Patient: sex M, age 63
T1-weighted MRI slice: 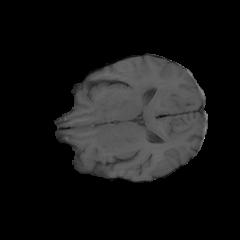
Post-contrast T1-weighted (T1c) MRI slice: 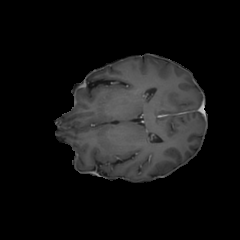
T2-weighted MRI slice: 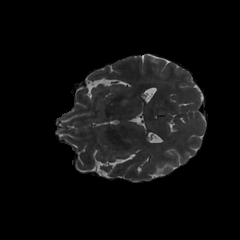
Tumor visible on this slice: no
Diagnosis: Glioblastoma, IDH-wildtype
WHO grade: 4